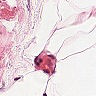
Metastatic tissue present: no